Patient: sex M, age 35
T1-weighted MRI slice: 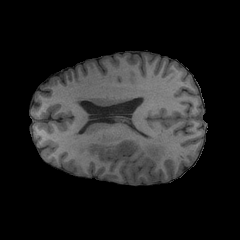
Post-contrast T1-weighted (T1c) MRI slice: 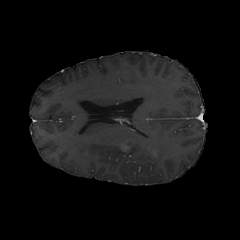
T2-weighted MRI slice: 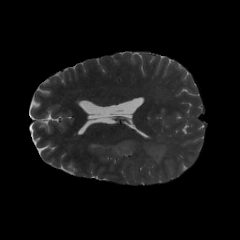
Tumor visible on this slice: yes
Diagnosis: Astrocytoma, IDH-mutant
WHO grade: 4